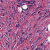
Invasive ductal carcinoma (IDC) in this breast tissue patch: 1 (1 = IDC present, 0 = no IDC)